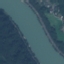
Land use / land cover: River